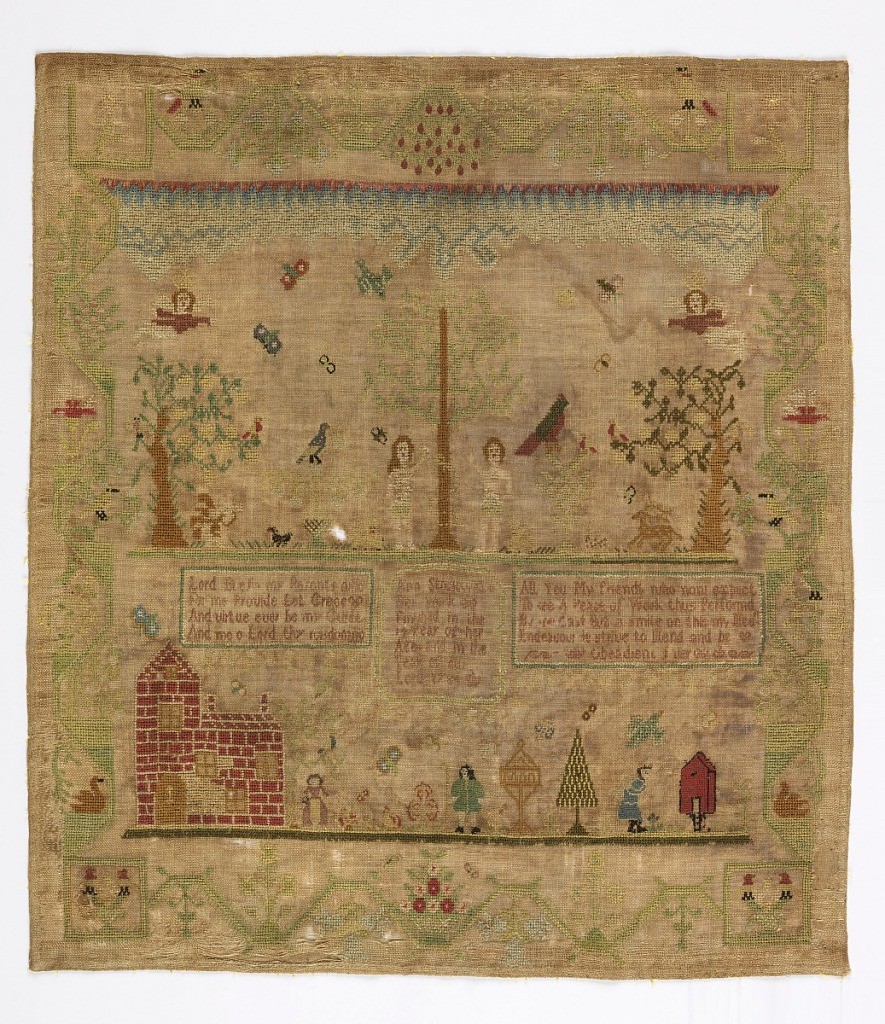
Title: Sampler
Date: early 19th century
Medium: silk, wool canvas Technique: embroidered
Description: Embroidered sampler. Silk on wool canvas showing Adam and Eve surrounded by plants and animals. Below, three moralizing Bible verses and figures with a brick house and large chalice. Meandering green border with plants and birds.